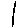
Label: line